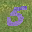
Label: 5